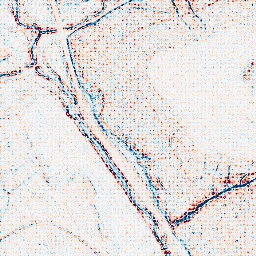
Category: edge_preserving
Decomposition family: bilateral
Decomposition parameters: d: 5
sigma_color: 150
sigma_space: 50
Upsampling method: sinc_blackman
Upsampling parameters: scale: 4
kernel_size: 4
Upsampling scale: 4